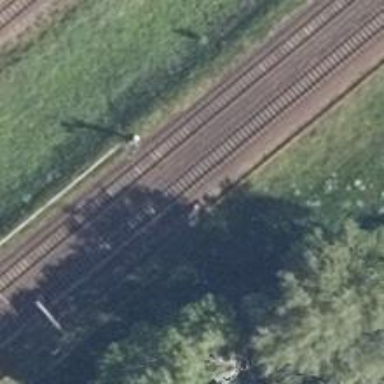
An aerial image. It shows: Railway signal.